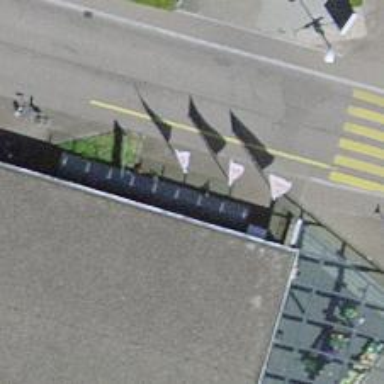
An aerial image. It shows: Bicycle parking area with wall loops.